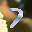
Label: 7